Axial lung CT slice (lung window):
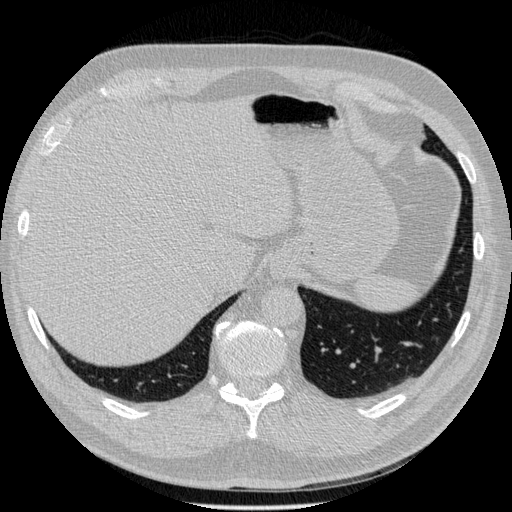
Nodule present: no